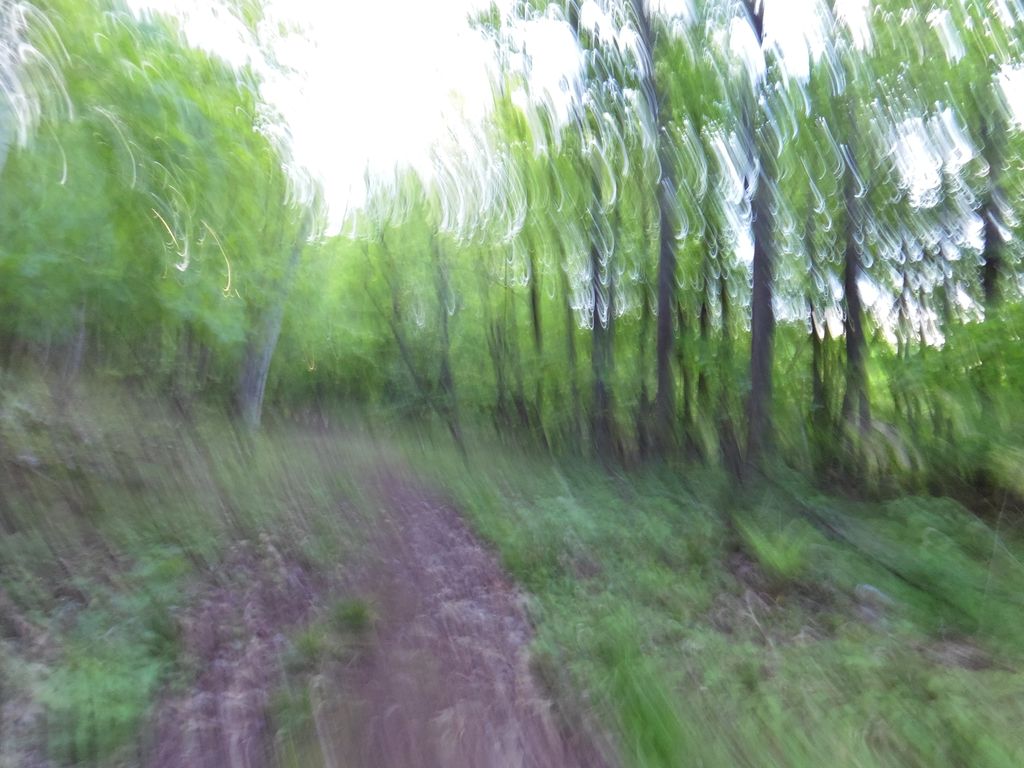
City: ottawa-gatineau